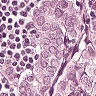
Metastatic tissue present: yes